Question: Please have a look at the following code
'''
#include <iostream>
#include <opencv2\highgui\highgui.hpp>
#include <opencv2\core\core.hpp>
using namespace std;
using namespace cv;
Mat PeperAndSalt(Mat *,int);
int main()
{
Mat image,image2;
try
{
image = imread("C:/Users/Public/Pictures/Sample Pictures/Chrysanthemum.jpg");
if(!image.data)
{
throw 1;
}
}
catch(int a)
{
cout << "Error. Image does not exist" << endl;
exit(0);
}
//Display Normal Image
namedWindow("Normal Image");
imshow("Normal Image",image);
//Edited Image
image2 = PeperAndSalt(&image,3000);
namedWindow("Edited Image");
imshow("Edited Image",image2);
waitKey(0);
return 0;
}
Mat PeperAndSalt(Mat *imagePtr, int numberOfPixels)
{
srand(numberOfPixels);
Mat newMat;
imagePtr->copyTo(newMat);
for(int a=0;a<numberOfPixels;a++)
{
int column = rand()%newMat.cols;
int row = rand()%newMat.rows;
if(newMat.channels()==1)
{
//Grey Image
newMat.at<uchar>(column,row)= 255;
}
else if(newMat.channels()==3)
{
//Colour Image
newMat.at<Vec3b>(column,row)[0]=255;
newMat.at<Vec3b>(column,row)[1]=255;
newMat.at<Vec3b>(column,row)[2]=255;
}
}
return newMat;
}
'''
This code generates the following error
'''
Unhandled exception at 0x756a9617 in OpenCV1.exe: Microsoft C++ exception: cv::Exception at memory location 0x003bf2a0..
'''
Why is this? Please help!
Edit
Here is the error, which occurs in Mat.hpp, which is an inbuilt class of OpenCV. I got this while debugging

Error is at this line
'''
image2 = PeperAndSalt(&image,3000);
'''
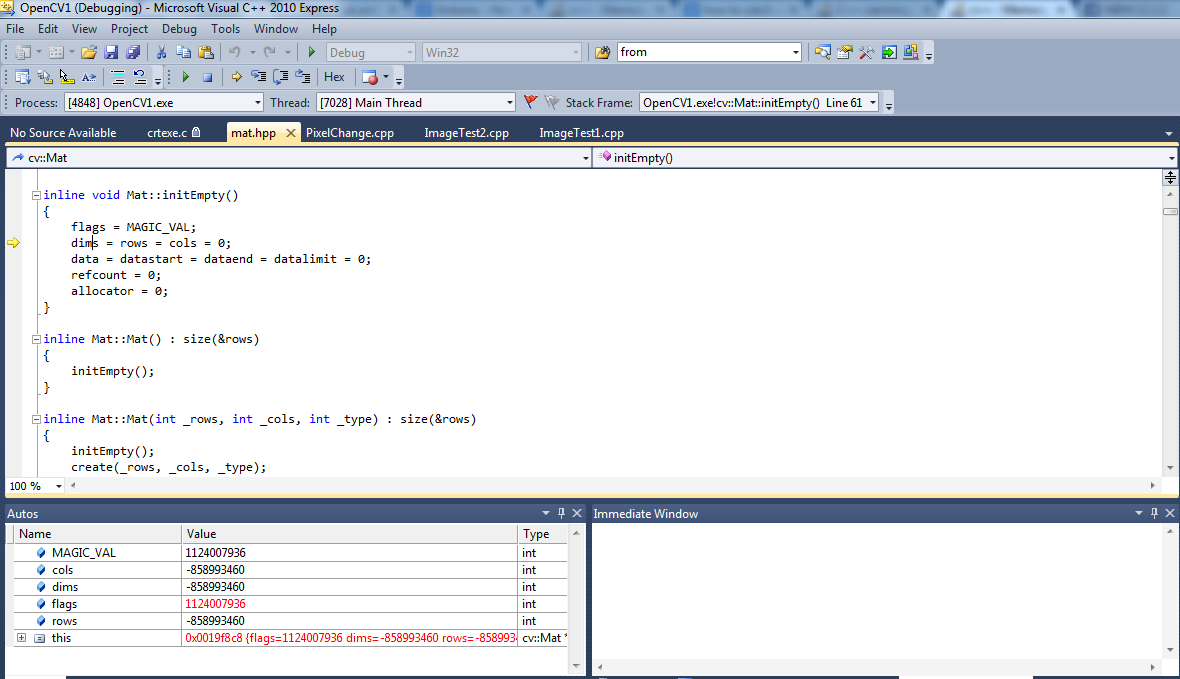
Answer: Replace 'newMat.at<...>(column,row)' with 'newMat.at<...>(row,column)'.
Here's a part of the code.
'''
if(newMat.channels()==1)
{
//Grey Image
newMat.at<uchar>(row,column)= 255;
}
else if(newMat.channels()==3)
{
//Colour Image
newMat.at<Vec3b>(row,column)[0] = 255;
newMat.at<Vec3b>(row,column)[1] = 255;
newMat.at<Vec3b>(row,column)[2] = 255;
}
'''